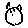
Label: cat